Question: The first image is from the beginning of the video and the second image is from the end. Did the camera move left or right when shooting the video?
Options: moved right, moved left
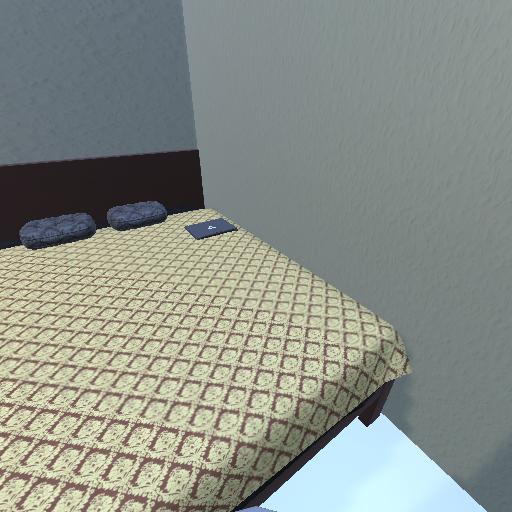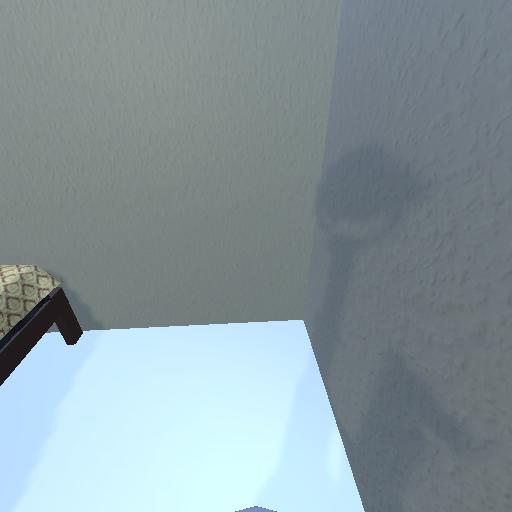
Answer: moved right